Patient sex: M
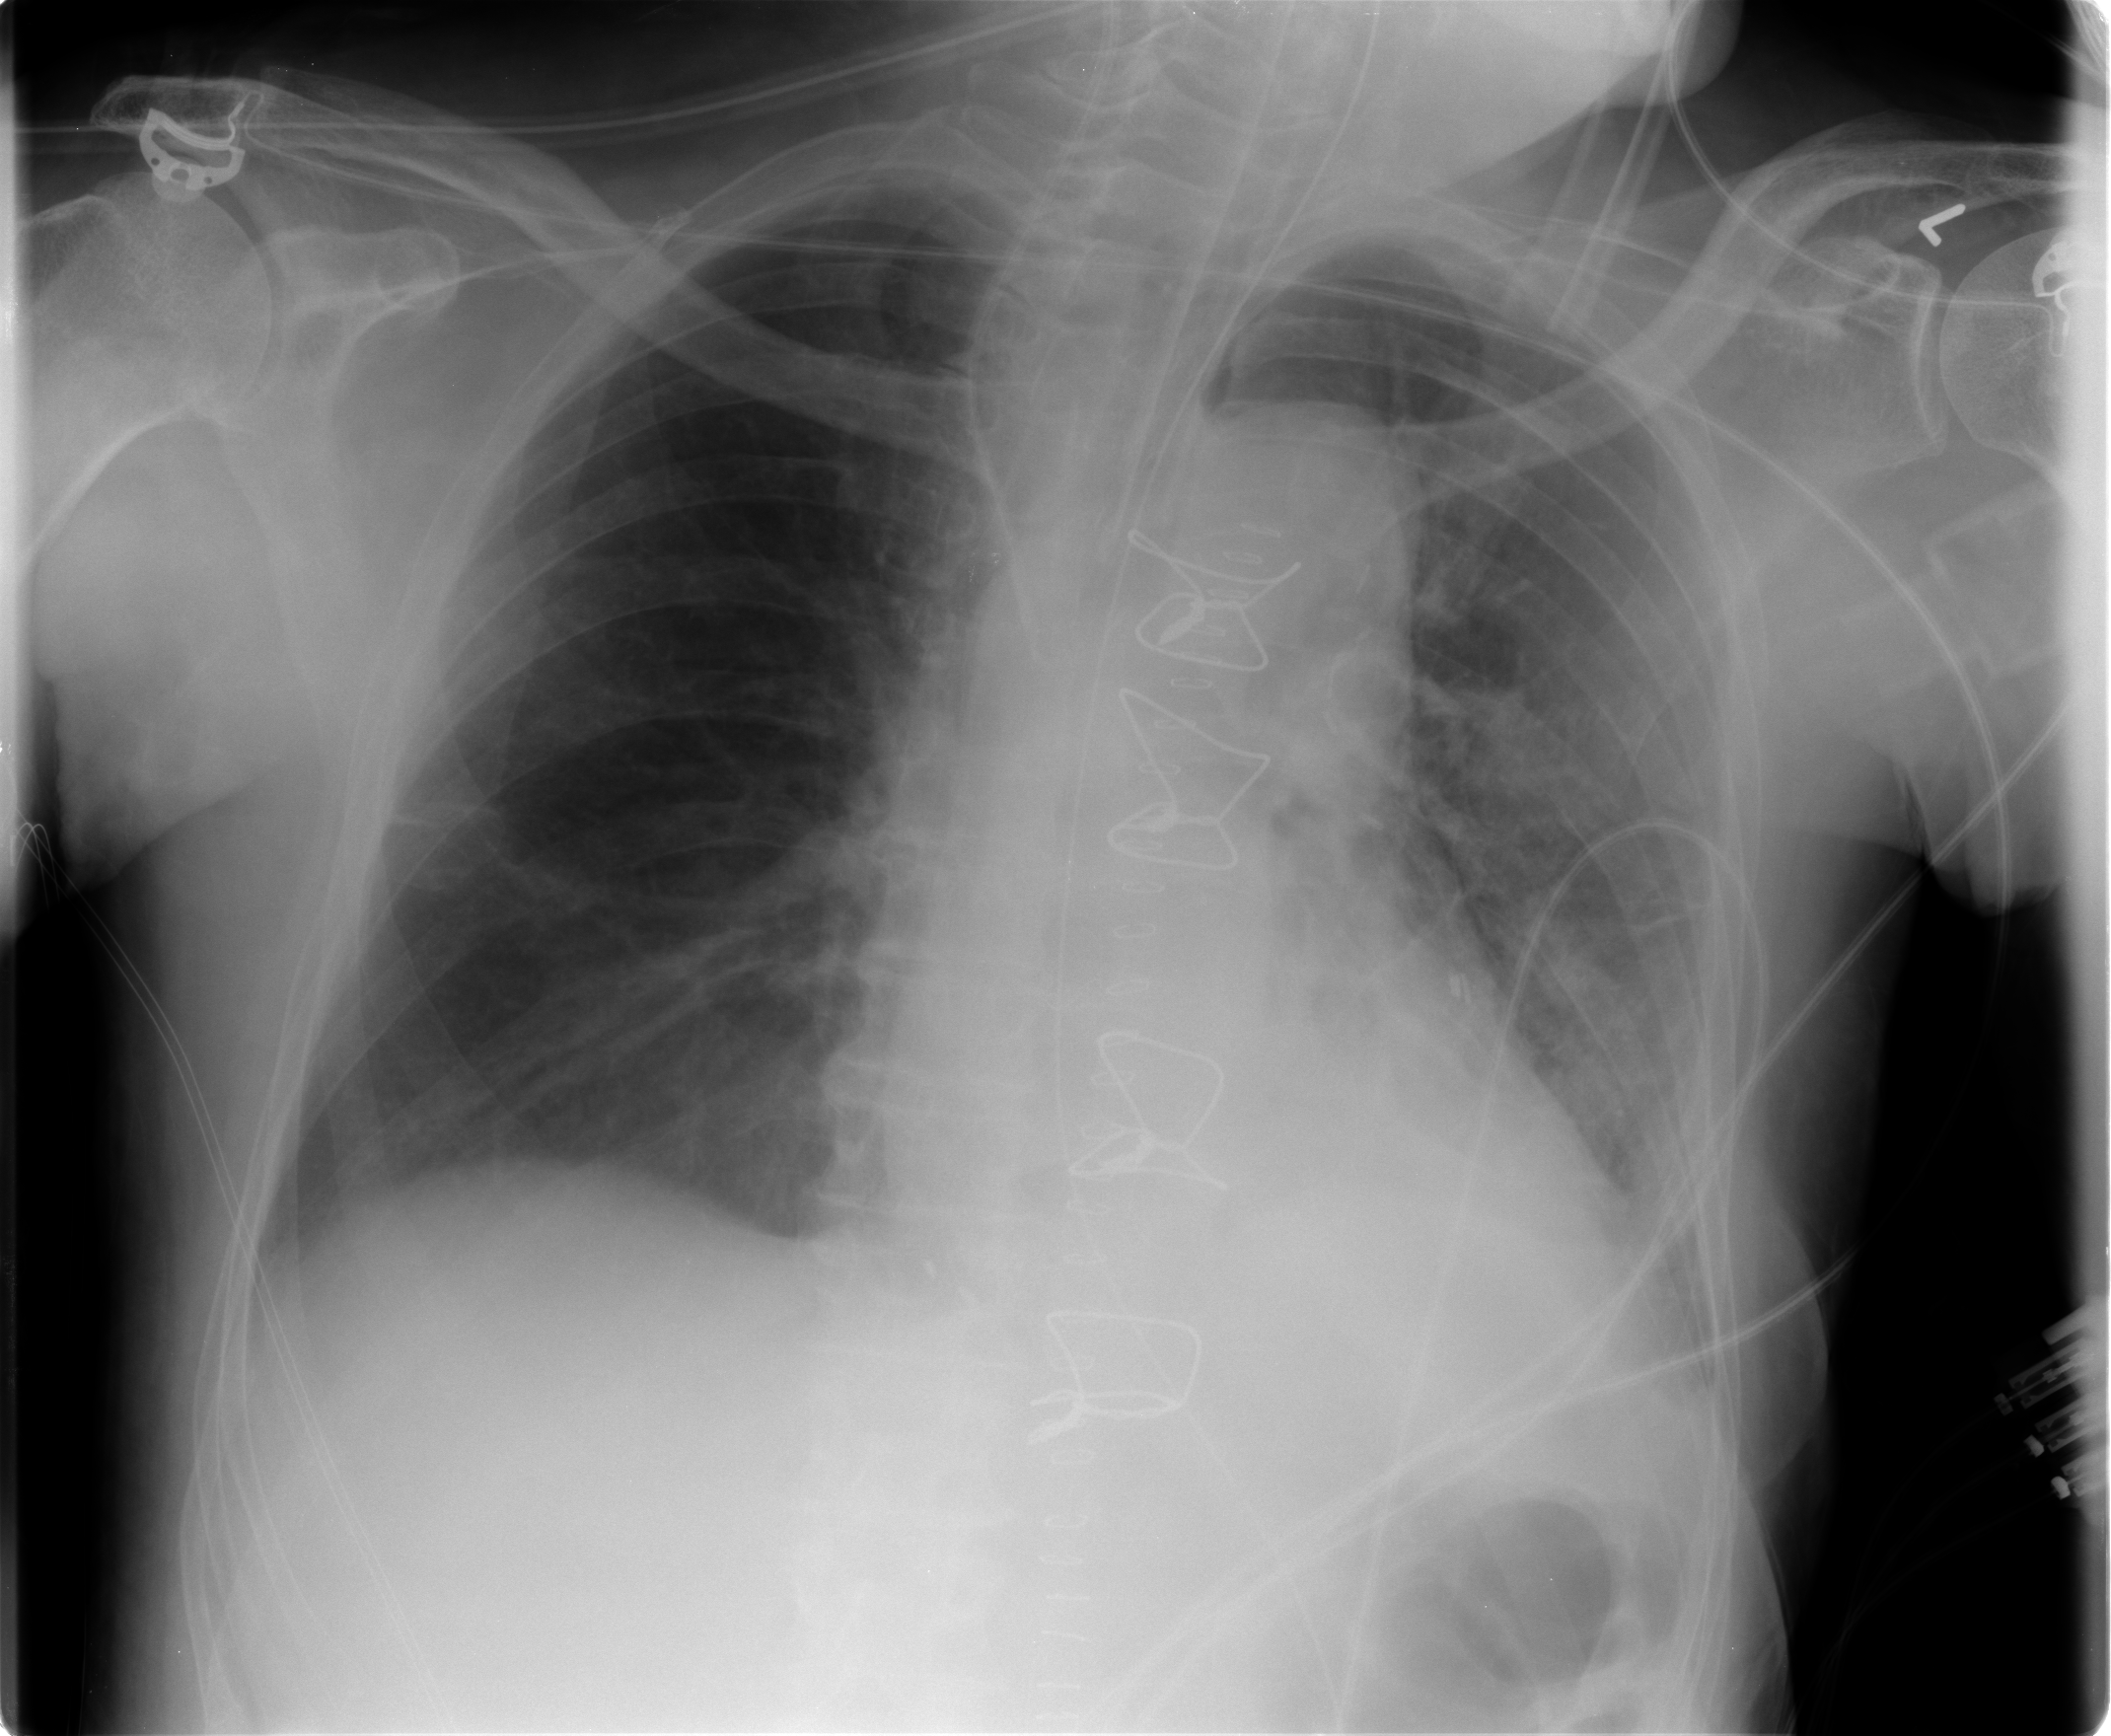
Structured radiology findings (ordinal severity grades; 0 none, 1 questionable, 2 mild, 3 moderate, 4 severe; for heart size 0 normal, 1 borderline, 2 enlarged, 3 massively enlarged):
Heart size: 2
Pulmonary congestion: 2
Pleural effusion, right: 1
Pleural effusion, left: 1
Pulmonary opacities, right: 0
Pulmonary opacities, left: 2
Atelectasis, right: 2
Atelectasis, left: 2